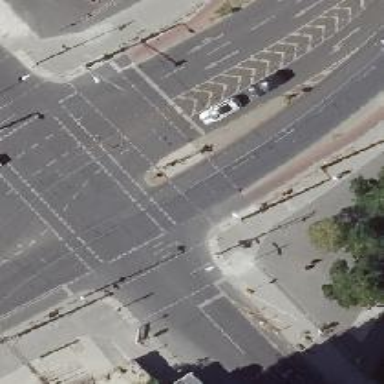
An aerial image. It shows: Crossing with traffic signals.